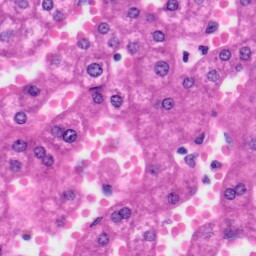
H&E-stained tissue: Liver